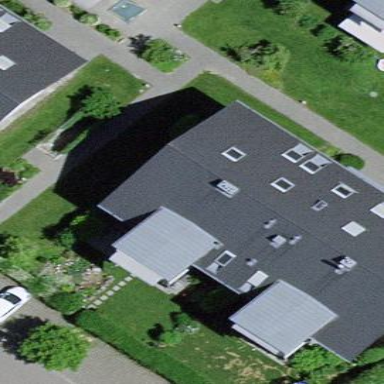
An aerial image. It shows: Gabled roof adorns the apartments building.